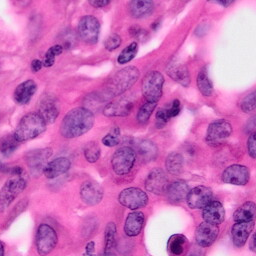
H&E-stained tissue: Pancreatic